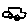
Label: car